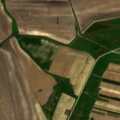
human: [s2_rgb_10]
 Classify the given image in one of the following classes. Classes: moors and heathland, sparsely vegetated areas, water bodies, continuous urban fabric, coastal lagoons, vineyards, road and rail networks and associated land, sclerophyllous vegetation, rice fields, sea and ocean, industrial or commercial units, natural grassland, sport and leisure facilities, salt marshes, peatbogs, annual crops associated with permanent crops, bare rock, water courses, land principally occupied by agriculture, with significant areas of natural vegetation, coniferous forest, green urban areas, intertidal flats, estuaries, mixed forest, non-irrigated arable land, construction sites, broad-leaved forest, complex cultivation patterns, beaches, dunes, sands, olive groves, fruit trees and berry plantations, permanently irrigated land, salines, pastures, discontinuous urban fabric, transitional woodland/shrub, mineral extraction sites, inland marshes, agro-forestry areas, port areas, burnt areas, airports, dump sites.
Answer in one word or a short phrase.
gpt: non-irrigated arable land, pastures